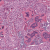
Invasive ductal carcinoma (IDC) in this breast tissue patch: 1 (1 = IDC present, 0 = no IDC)